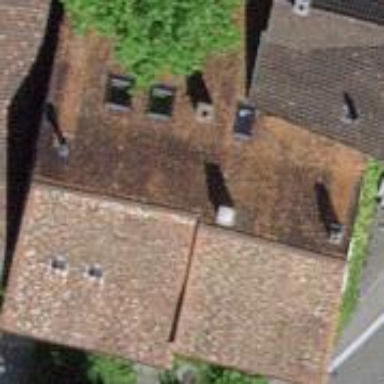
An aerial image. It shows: Simple house.